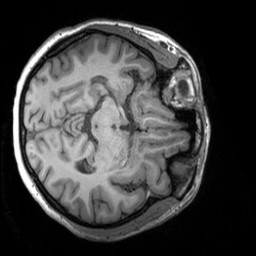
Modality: T1w
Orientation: axial
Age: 25
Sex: female
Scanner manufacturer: siemens
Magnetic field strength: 3 T
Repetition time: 1.9 s
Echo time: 0.00293 s